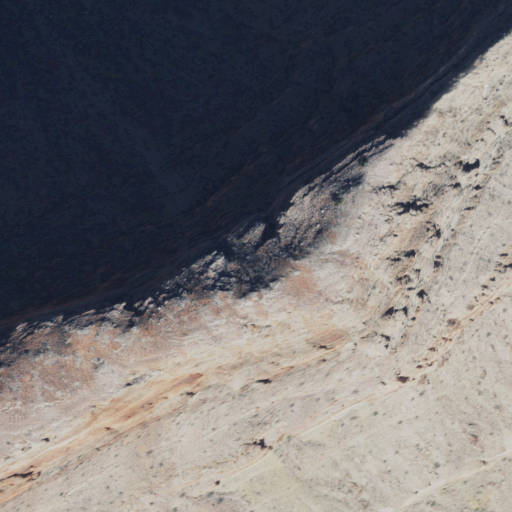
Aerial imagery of plain(s) in Arizona named Le Conte Plateau containing shrub and barren land